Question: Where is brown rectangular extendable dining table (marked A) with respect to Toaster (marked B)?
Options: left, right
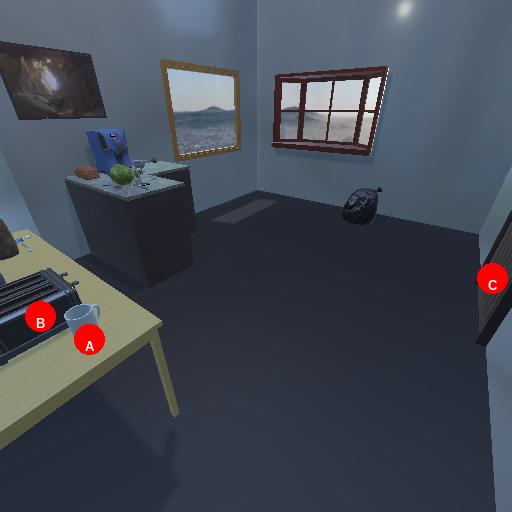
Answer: left